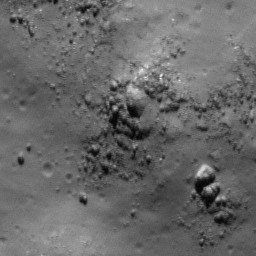
Pit: Lalande 2
Host crater: Lalande
Host type: impact_melt
Lunar coordinates: latitude -4.495, longitude 351.499